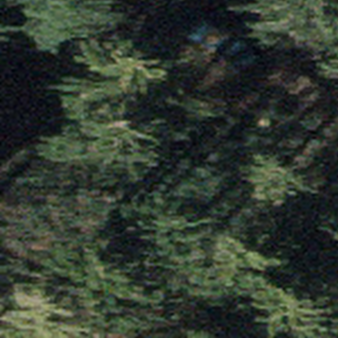
Label: other